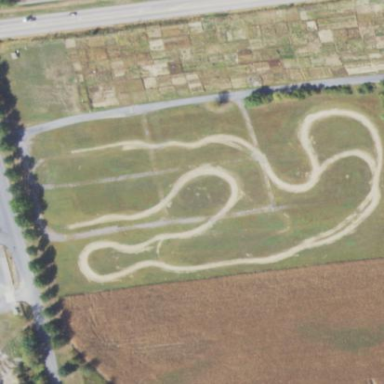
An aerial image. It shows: Dirt raceway designated for motocross sport.